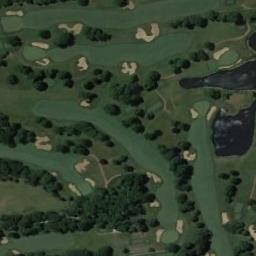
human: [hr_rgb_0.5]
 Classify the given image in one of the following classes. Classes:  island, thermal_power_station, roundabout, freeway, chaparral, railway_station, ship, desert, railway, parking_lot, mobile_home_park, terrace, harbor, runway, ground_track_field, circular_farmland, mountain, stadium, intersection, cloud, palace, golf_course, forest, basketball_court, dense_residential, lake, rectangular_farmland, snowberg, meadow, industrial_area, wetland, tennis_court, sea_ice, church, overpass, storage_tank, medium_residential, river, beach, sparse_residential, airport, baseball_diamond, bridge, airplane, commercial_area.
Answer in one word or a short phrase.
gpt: golf_course